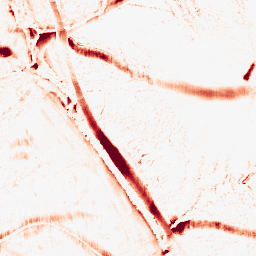
Category: morphological
Decomposition family: morphological_ellipse
Decomposition parameters: operation: opening
width: 20
height: 10
Upsampling method: edge_directed
Upsampling parameters: scale: 4
Upsampling scale: 4